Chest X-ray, AP view. Patient: 29 years old, sex M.
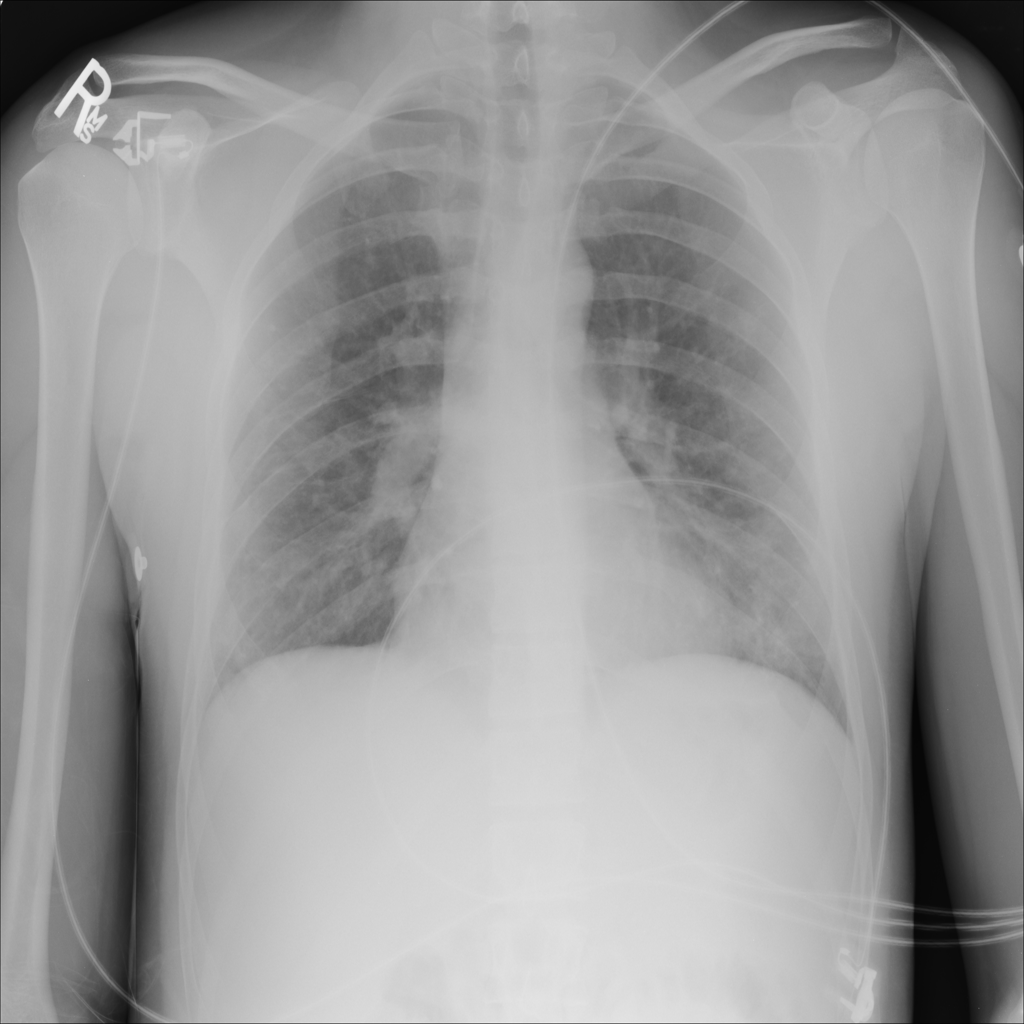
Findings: Infiltration